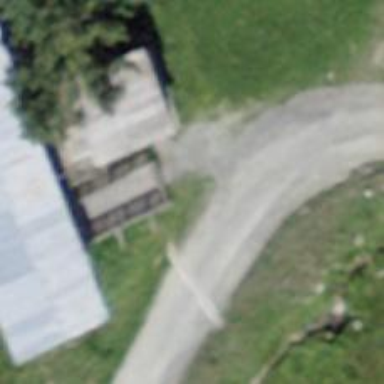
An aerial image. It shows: Path surfaced with fine gravel.